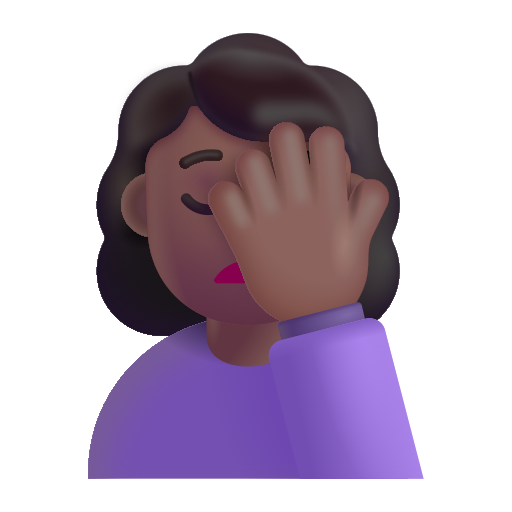
woman facepalming color  dark